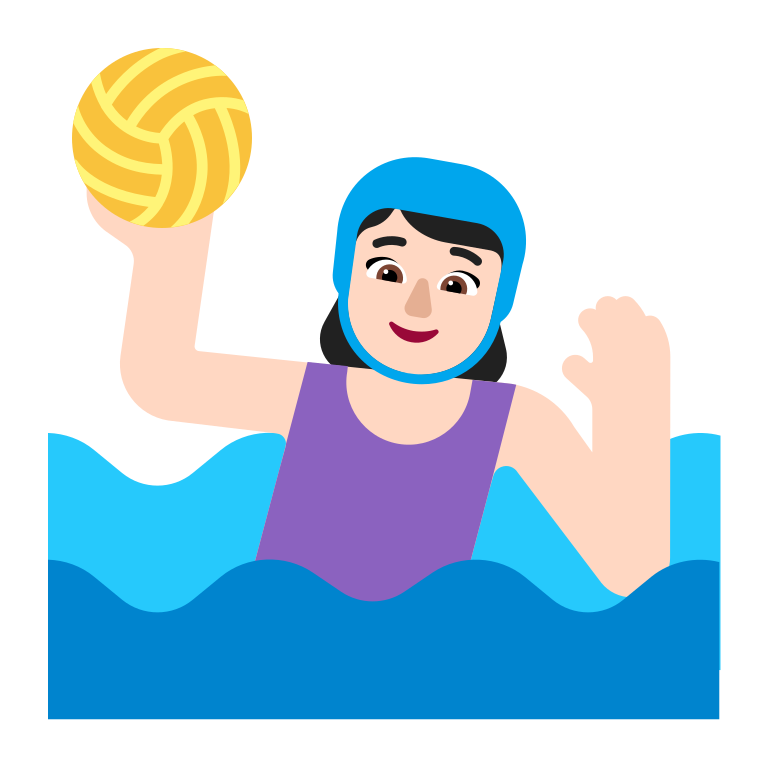
woman playing water polo flat light